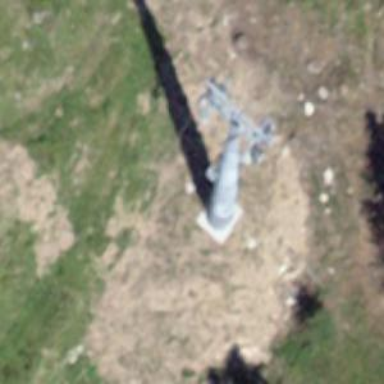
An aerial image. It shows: Pylon used for aerialway.